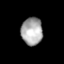
Tissue: lung
Cell type: Fibroblasts
Senescence score: 0.5403
Nuclear area (px): 576
Mean DAPI intensity: 168.87